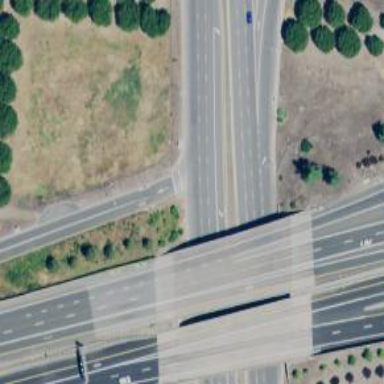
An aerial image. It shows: Asphalt motorway link.